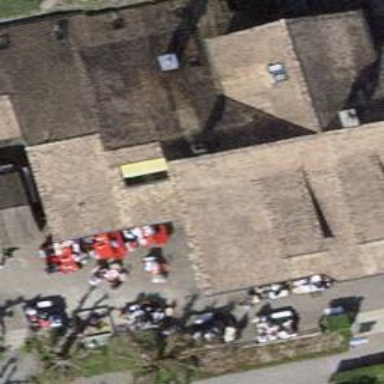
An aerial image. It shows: Restaurant.